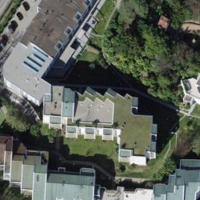
EUNIS habitat code: 54
Species observed at this site:
Erigeron karvinskianus
Aruncus dioicus
Diospyros lotus
Phytolacca americana